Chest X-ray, PA view. Patient: 60 years old, sex M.
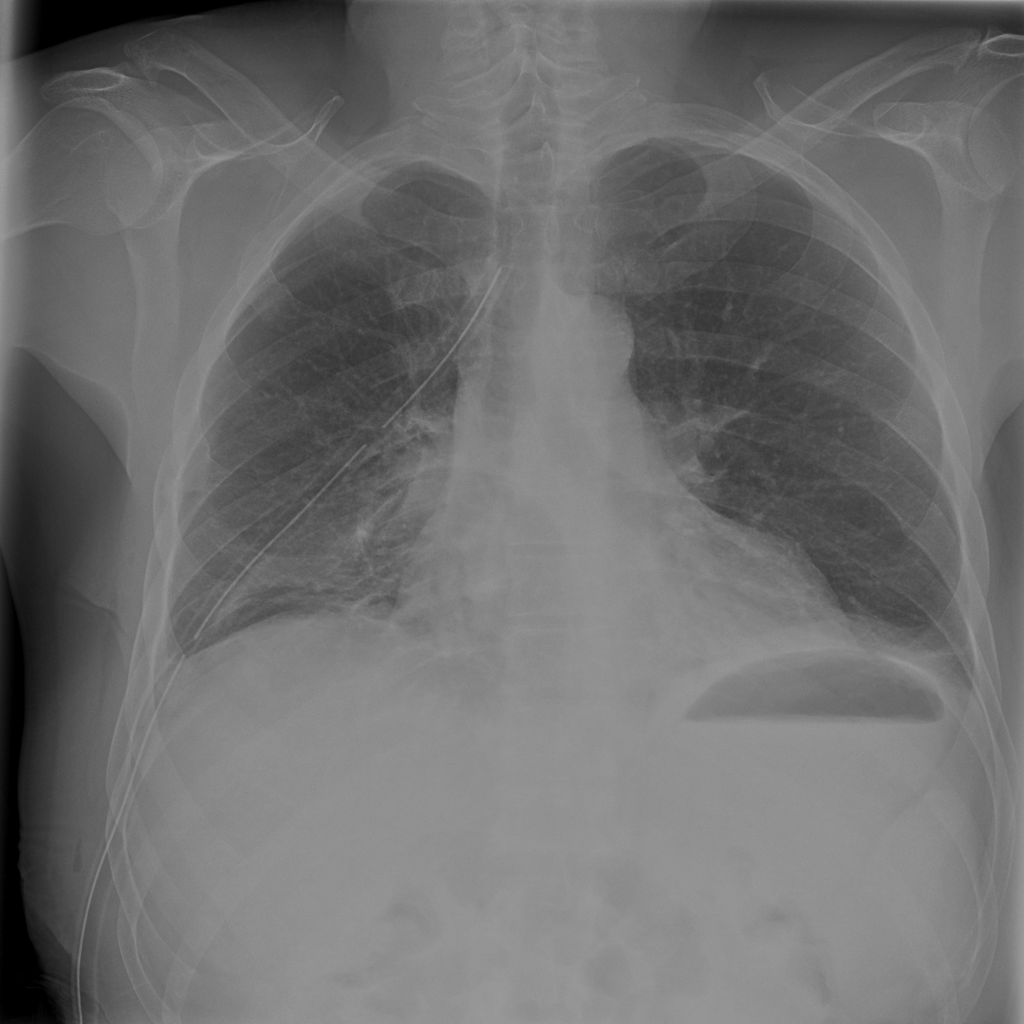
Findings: No Finding